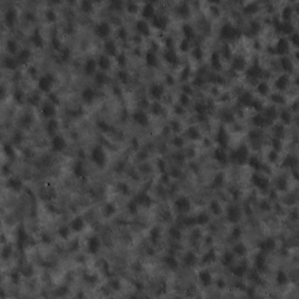
Label: non_frost